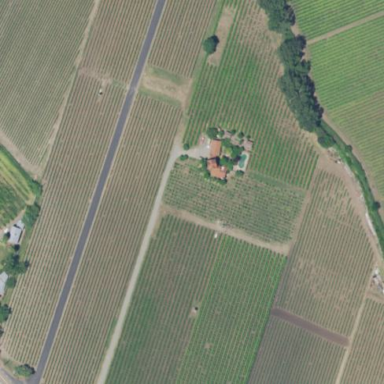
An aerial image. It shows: Vineyard where grapes are grown.